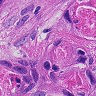
Metastatic tissue present: yes